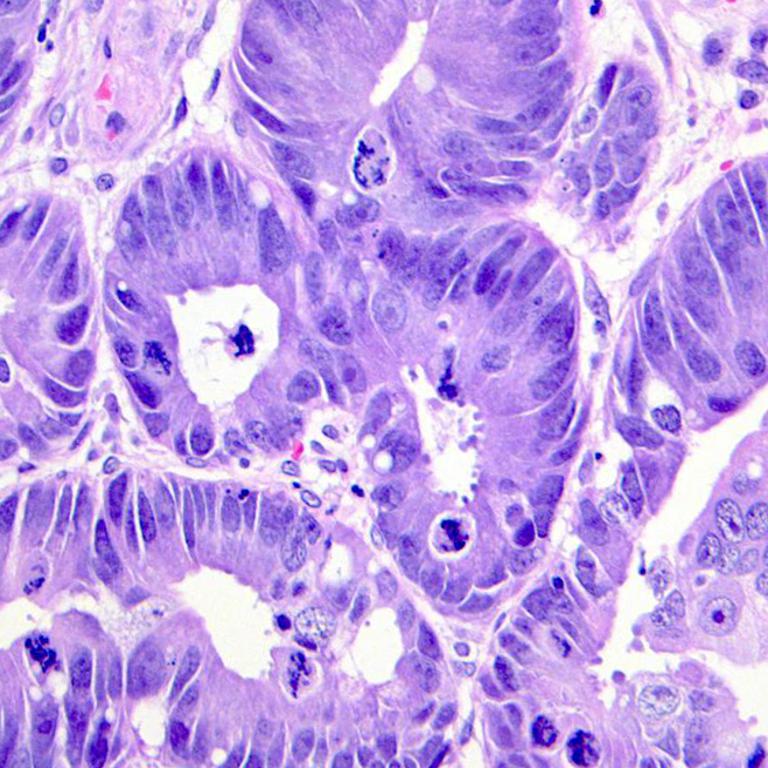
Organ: colon
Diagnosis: adenocarcinomas